Question: I would like to include some shapes using tikz code in my latex thesis. This is what i have so far drawn.
'''
egin{document}
egin{tikzpicture}
ode[isosceles triangle,
draw,
rotate=90,
minimum size =2cm] (T1)at (0,0){};
\end{tikzpicture}
egin{tikzpicture}
ode[single arrow, draw=blue, very thick,
minimum width = 40pt, single arrow head extend=3pt,
minimum height=26mm,
rotate=90] {}; % length of arrow
\end{tikzpicture}
\end{document}
'''
I need something similar to this:

But replacing the BH in the top circles with CO.
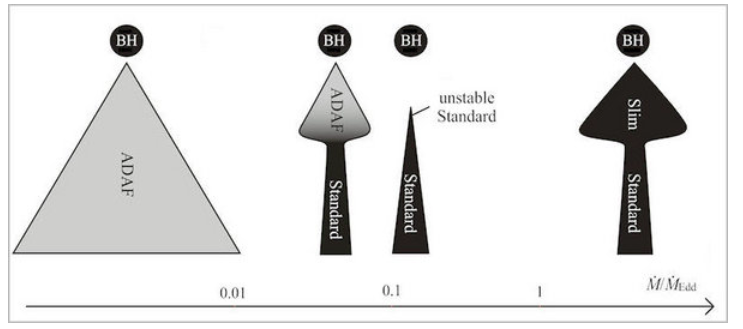
Answer: Something to get you started. I highly recommend to take a look a the <URL>.
'''
\documentclass[tikz, border=1mm]{standalone}
\usetikzlibrary{hobby}
\begin{document}
\begin{tikzpicture}[scale=2]
\draw[thick, ->] (0,.5) -- (10,.5)
node[pos=.25, yshift=3mm] {$0.01$}
node[pos=.5, yshift=3mm] {$0.1$}
node[pos=.75, yshift=3mm] {$1$}
node[pos=1, anchor=east, yshift=3mm] {$\dot{M}/\dot{M}_{Edd}$};
\draw[fill=lightgray] (0,1) -- (1.25,3) -- (2.5,1) -- cycle;
\node[rotate=-90] at (1.25,1.75) {ADAF};
\draw[top color=lightgray, bottom color=black] (4,1) -- (4.1,2) .. controls (4.1,2.15) and (3.6,2) .. (3.75,2.25) -- (4.2,3) -- (4.65,2.25) .. controls (4.8,2) and (4.3,2.15) .. (4.3,2) -- (4.4,1) -- cycle;
\node[rotate=-90] at (4.2,2.45) {ADAF};
\node[rotate=-90, white] at (4.2,1.45) {Standard};
\draw[fill] (5,1) -- (5.2,2.25) -- (5.4,1) -- cycle;
\draw (5.2,2.125) -- ++(.5,.25) node[anchor=west, align=center] {unstable \\ Standard};
\draw[fill] (9,1) -- (9.1,2) .. controls (9.1,2.15) and (8.325,2) .. (8.55,2.25) -- (9.2,3) -- (9.85,2.25) .. controls (10.075,2) and (9.3,2.15) .. (9.3,2) -- (9.4,1) -- cycle;
\node[rotate=-90, white] at (9.2,2.45) {Slim};
\node[rotate=-90, white] at (9.2,1.45) {Standard};
\node[circle, white, fill=black] at (1.25,3.35) {CO};
\node[circle, white, fill=black] at (4.2,3.35) {CO};
\node[circle, white, fill=black] at (5.2,3.35) {CO};
\node[circle, white, fill=black] at (9.2,3.35) {CO};
\end{tikzpicture}
\end{document}
'''
<URL>